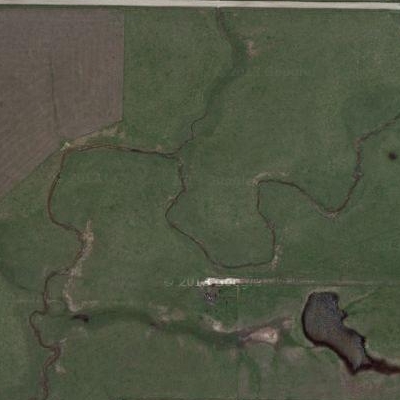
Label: Grass